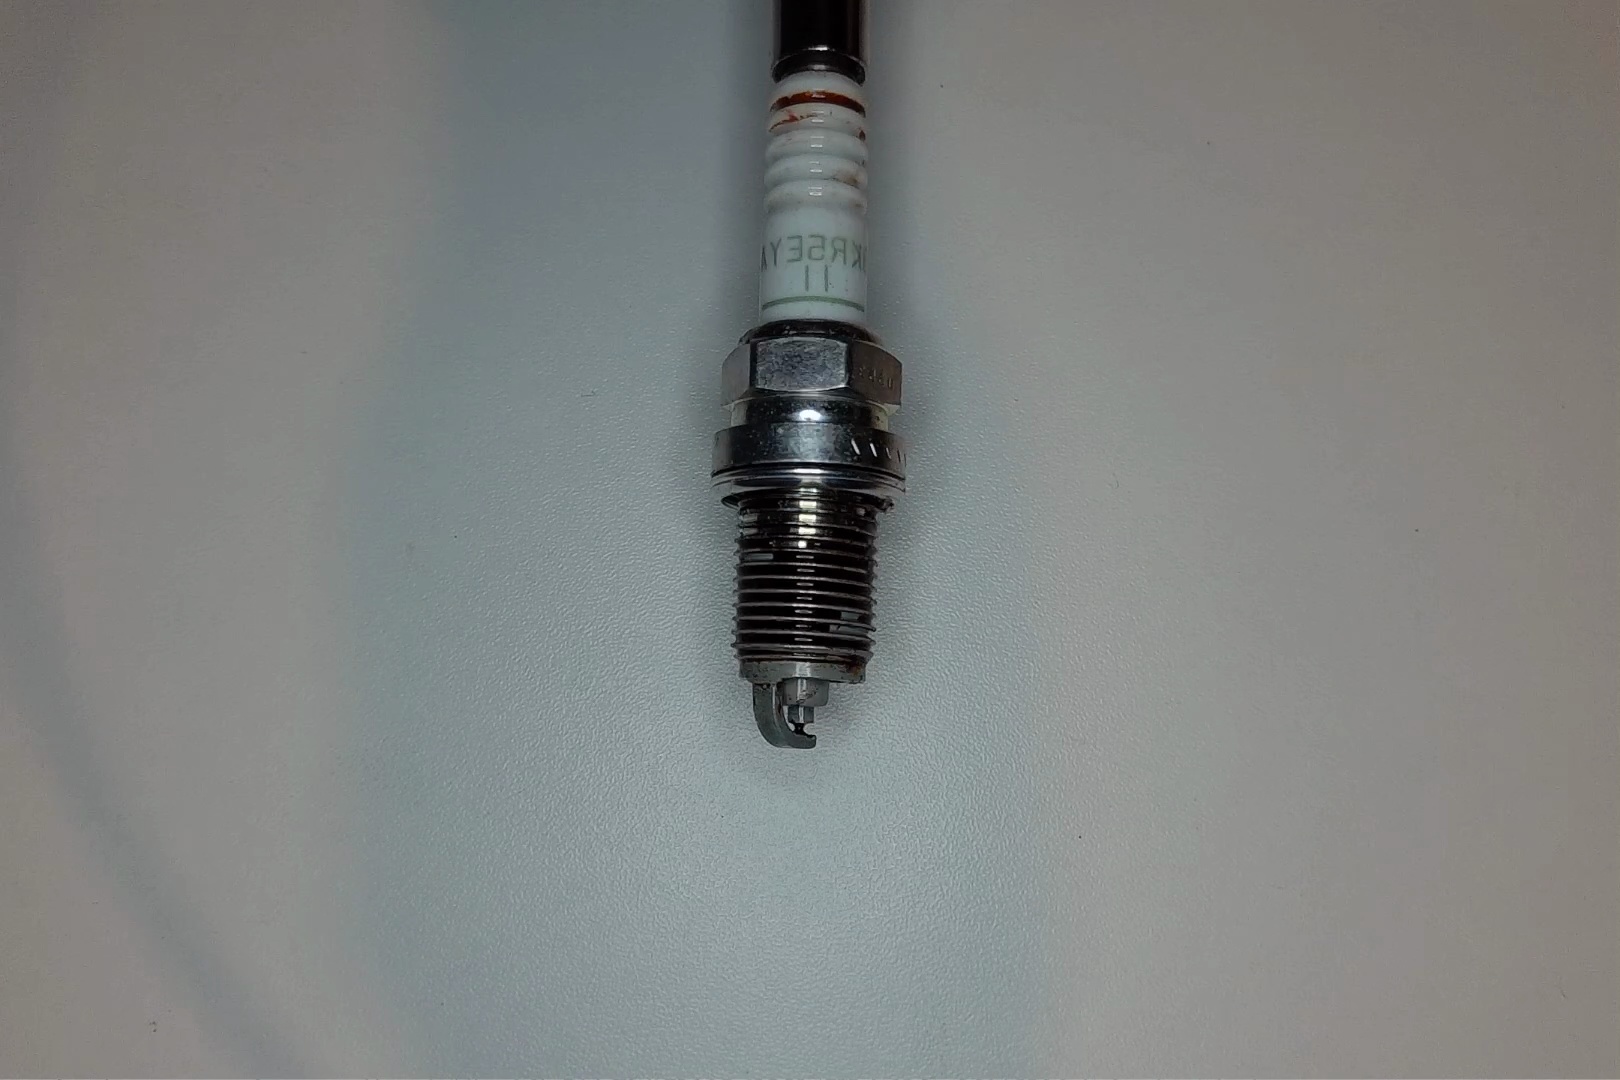
Label: anomaly